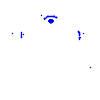
Particle: pion